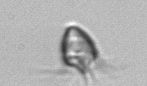
Label: Ciliophora